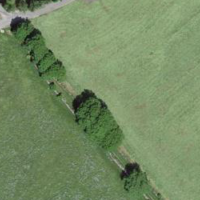
EUNIS habitat code: 25
Species observed at this site:
Silene dioica
Geum rivale